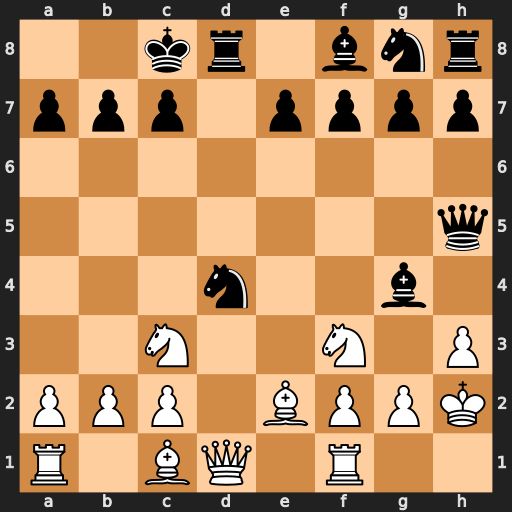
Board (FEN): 2kr1bnr/ppp1pppp/8/7q/3n2b1/2N2N1P/PPP1BPPK/R1BQ1R2
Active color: w
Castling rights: -
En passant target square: -
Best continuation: Nxd4 Bxe2 Qxe2